Field crop: maize
Growth stage: 1
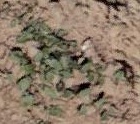
Species: convolvulus